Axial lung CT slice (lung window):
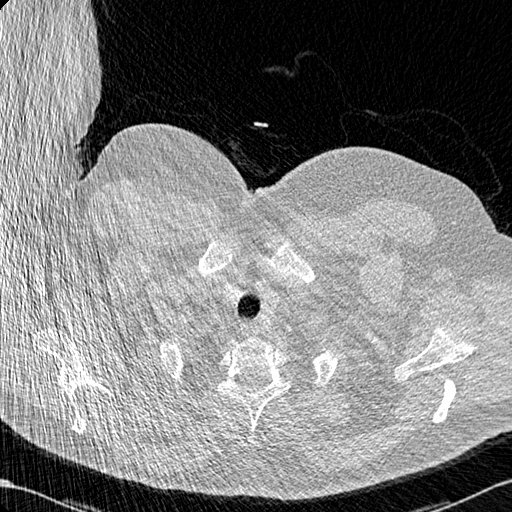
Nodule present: no